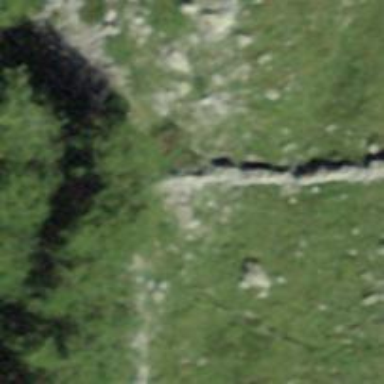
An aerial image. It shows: Dry stone wall barrier.